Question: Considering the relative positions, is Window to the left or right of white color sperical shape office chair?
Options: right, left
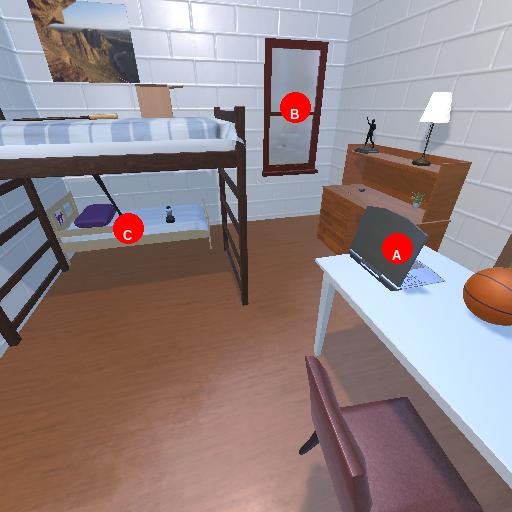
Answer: right